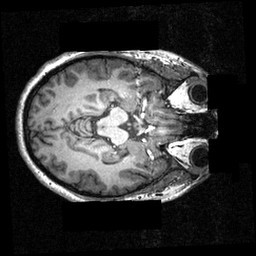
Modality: T1w
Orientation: axial
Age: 22
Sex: female
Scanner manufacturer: siemens
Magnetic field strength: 3.951 T
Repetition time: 1.5 s
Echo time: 0.00335 s